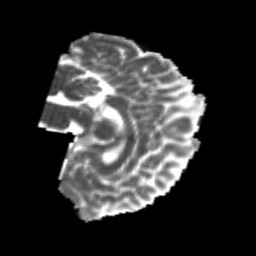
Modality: MD
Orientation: sagittal
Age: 22
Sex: female
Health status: healthy
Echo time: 0.074 s